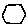
Label: hexagon